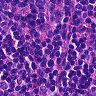
Metastatic tissue present: no